Question: I would like to get the code from an AppleScript file (.scpt) using AppleScript. I tried the obvious:
'''
set the_file to choose file -- Assume the user chooses a .scpt file
read the_file
'''
However, the result I get if I select a script like this (as seen on AppleScript Editor):

is this:
'''
"FasdUAS 1.101.10VVVV
k
lV,V,;5 By Richard Kulesus, 2009. Released without license!+- j By Richard Kulesus, 2009. Released without license!
lV"
V" Use this for whatever!
+-. Use this for whatever!
lV,V,OI I seriously despise code authors who copyright tiny bits of obvious code+-i I seriously despise code authors who copyright tiny bits of obvious code
lV@V@PJ like it's some great treasure. This is small and simple, and if it saves+-i like it's some great treasure. This is small and simple, and if it saves
lV.V.LF the next guy some time and trouble coding applescript I'll feel good!+-a the next guy some time and trouble coding applescript I'll feel good!
lVVV-V~VVV-V~ !
lV^"#V^">8 Quickly change all the hot-corners to do what you want.#+-$$p Quickly change all the hot-corners to do what you want.!%&
%lVi'(Vi'C= Particularly useful for presentations and full-screen games.(+-))z Particularly useful for presentations and full-screen games.&*+
'''
(etc)
and not this:
'''
-- By Richard Kulesus, 2009. Released without license!
-- Use this for whatever!
-- I seriously despise code authors who copyright tiny bits of obvious code
-- like it's some great treasure. This is small and simple, and if it saves
-- the next guy some time and trouble coding applescript I'll feel good!
--
-- Quickly change all the hot-corners to do what you want.
'''
(etc)
Is there any workaround to this problem?
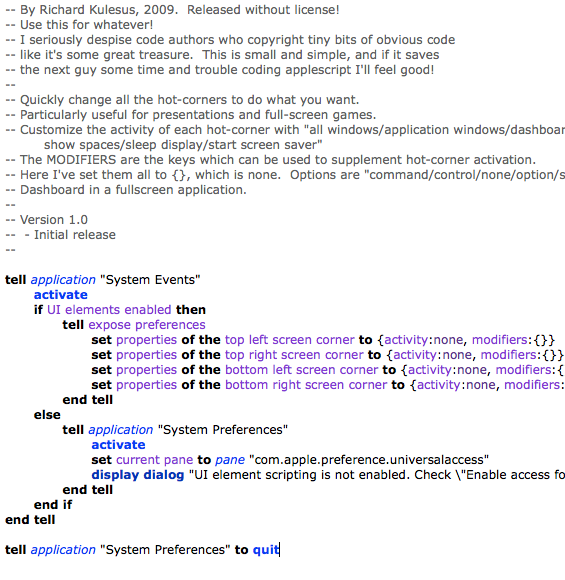
Answer: Another way I ran into, though probably no more acceptable, since the 'osadecompile' utility is invoked:
'''
set scriptContent to do shell script "osadecompile " & quoted form of POSIX path of (choose file)
'''